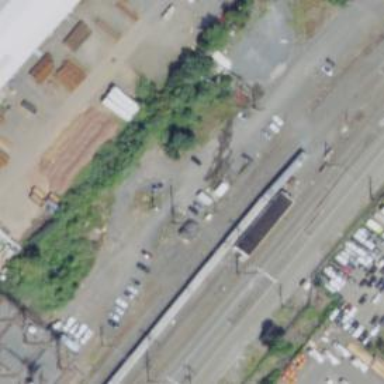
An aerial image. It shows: Railway yard.